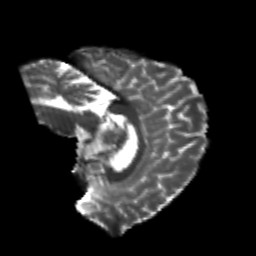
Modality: T2w
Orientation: sagittal
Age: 19
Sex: male
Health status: healthy
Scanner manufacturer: philips
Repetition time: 7.391 s
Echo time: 0.08599 s